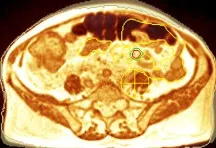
First fraction positioning imaging. (red: GTV, green: gating boundary, yellow: small bowel loops).
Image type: radiology (ct)